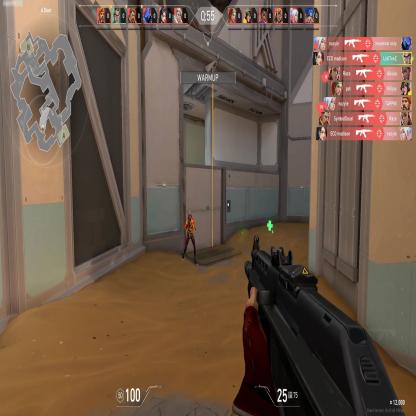
Label: enemy